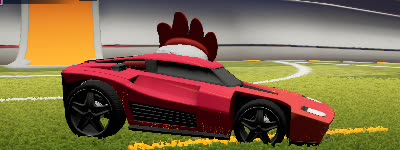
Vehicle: breakout